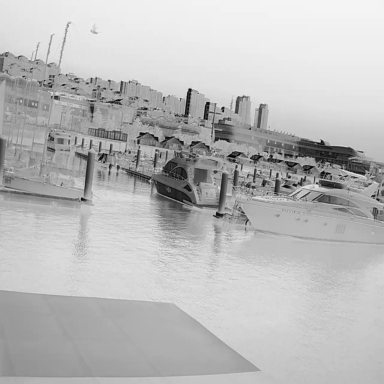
There are three objects shown in the infrared image, including two canoes, and a sailboat.